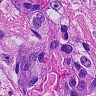
Metastatic tissue present: yes